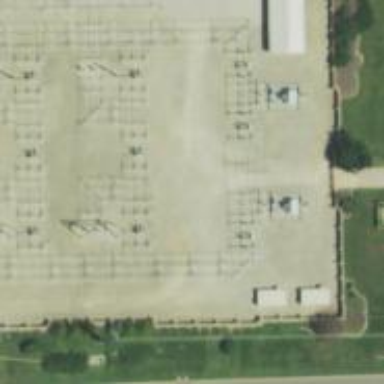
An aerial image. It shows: Switch for power supply.